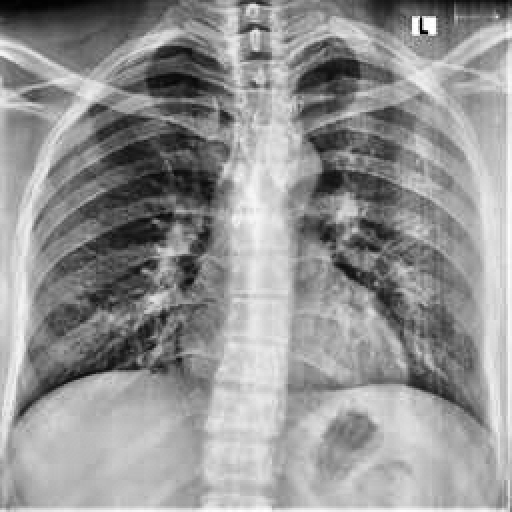
Finding: NORMAL